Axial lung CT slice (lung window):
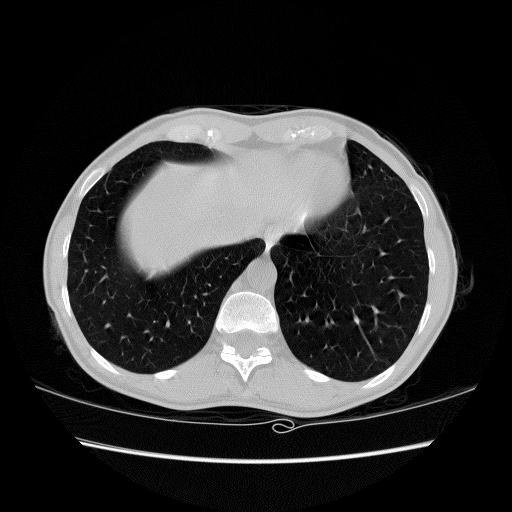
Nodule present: no